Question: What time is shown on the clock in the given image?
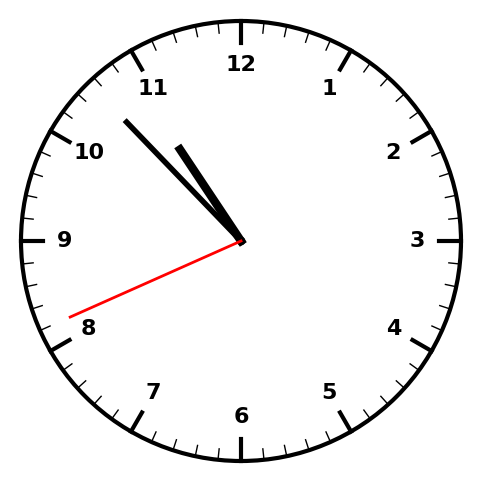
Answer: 10:52:41